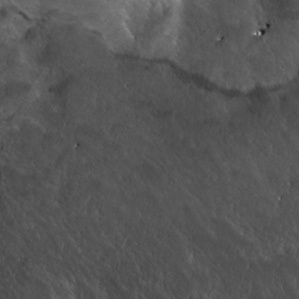
Label: non_frost